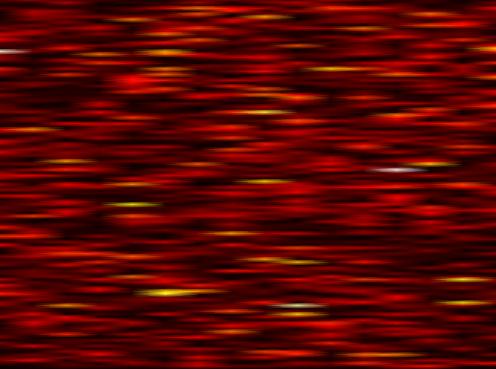
Label: FOFDM